Interaction volume radius: 10 \u00c5
Interaction volume height: 25 \u00c5
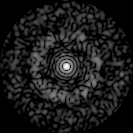
Disorder parameter: 0.8266